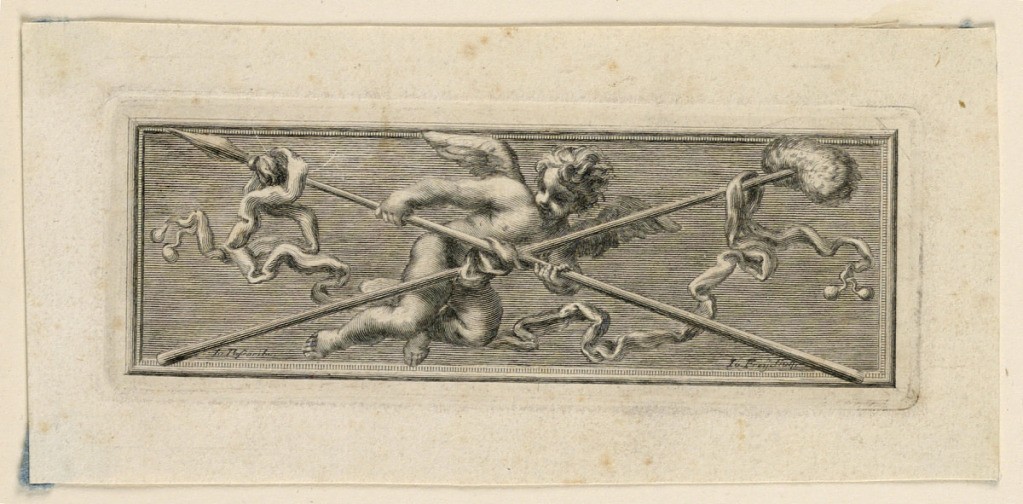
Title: Vignette with Angels and Instruments of the Passion
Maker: Jakob Frey, Swiss, active Italy, 1681 - 1752
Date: ca. 1715
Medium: Engraving on paper
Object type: Print
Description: In the manner of high reliefs. A flying angel holds sponge, staff and spear.